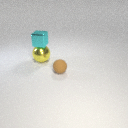
small brown rubber sphere to the right of large yellow metal sphere